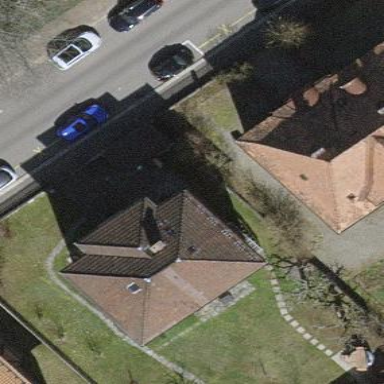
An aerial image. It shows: Detached building with hipped roof.